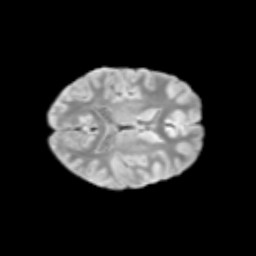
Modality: T2w
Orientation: axial
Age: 10
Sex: male
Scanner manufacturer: siemens
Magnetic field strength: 3 T
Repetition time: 3.8 s
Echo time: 0.07 s